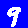
Digit: 9